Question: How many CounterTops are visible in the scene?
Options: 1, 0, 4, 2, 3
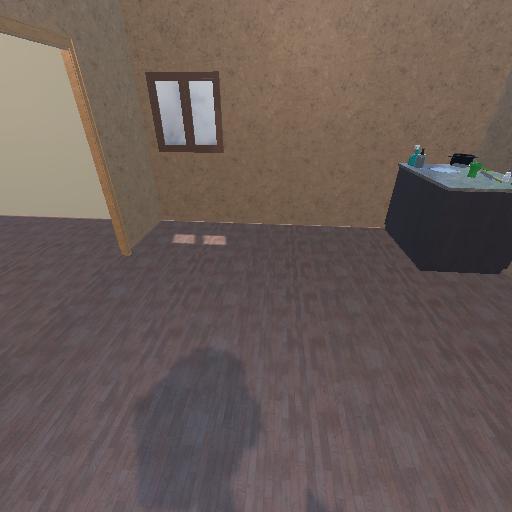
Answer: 1